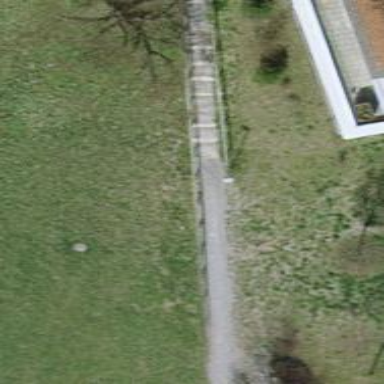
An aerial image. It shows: Set of steps on the road.